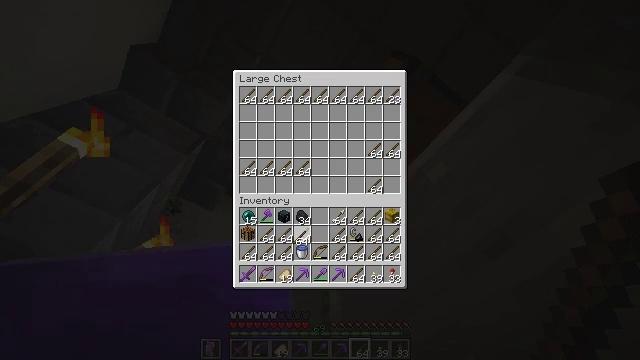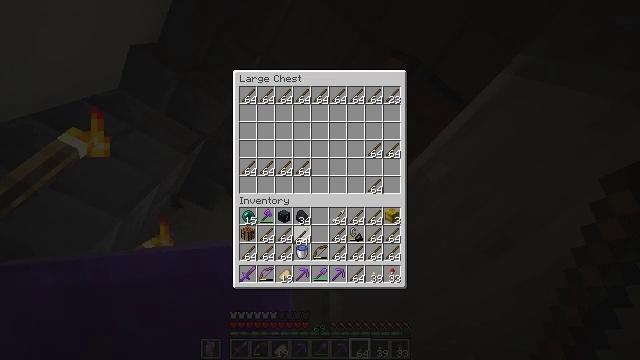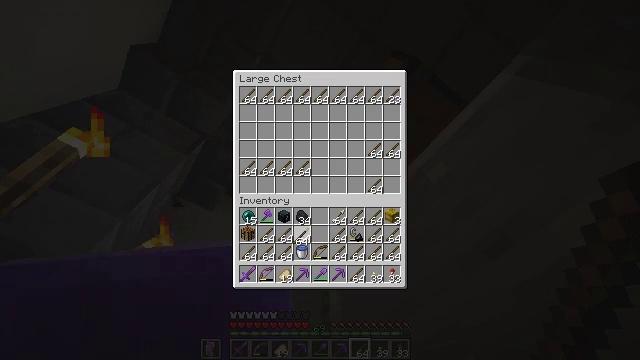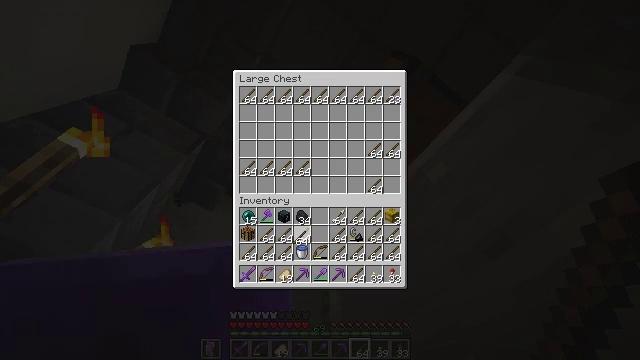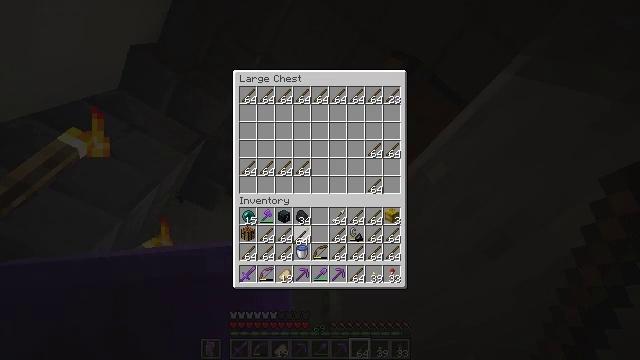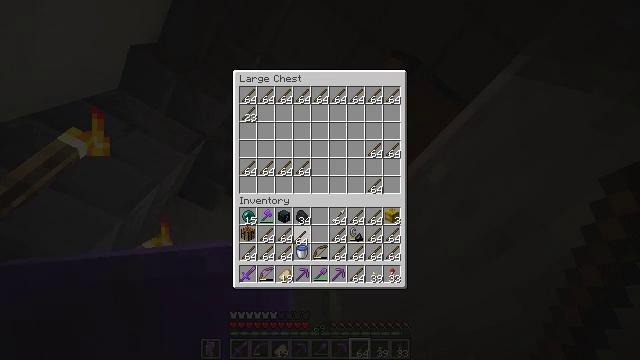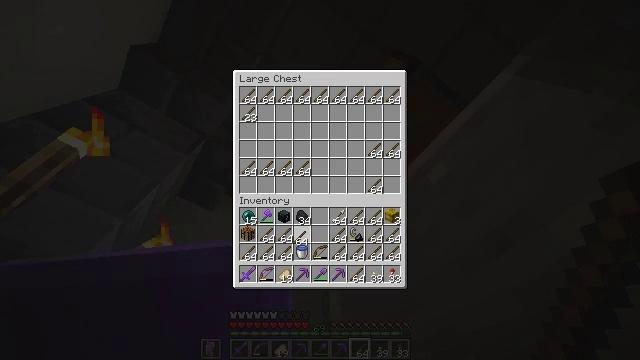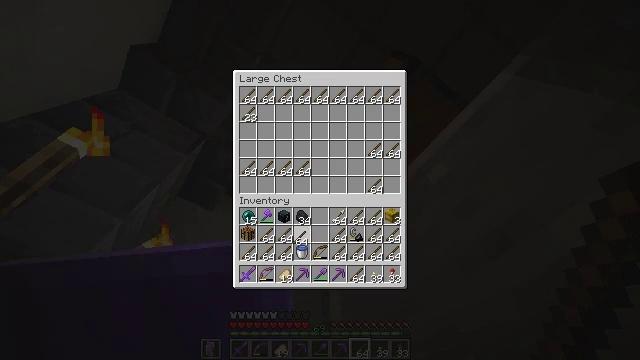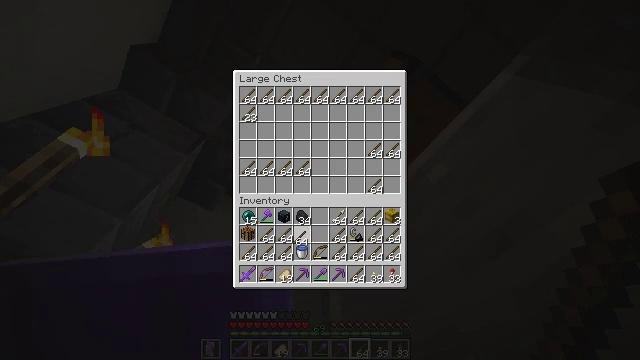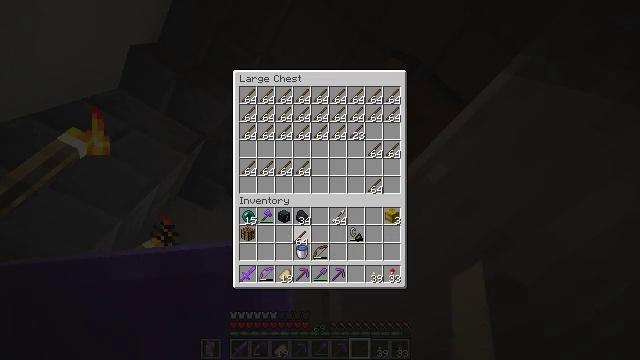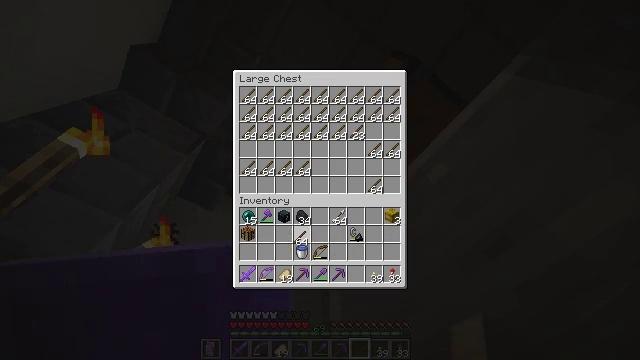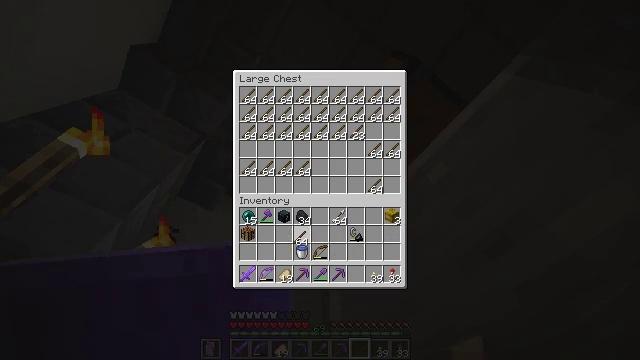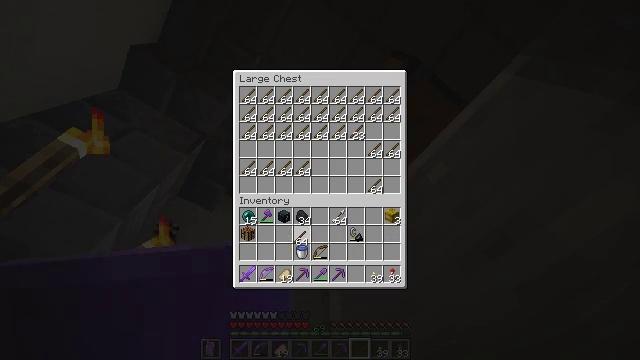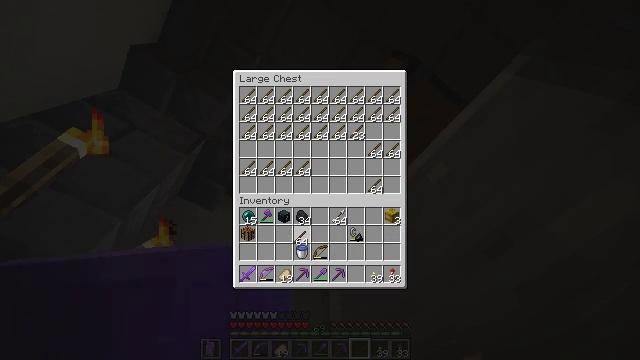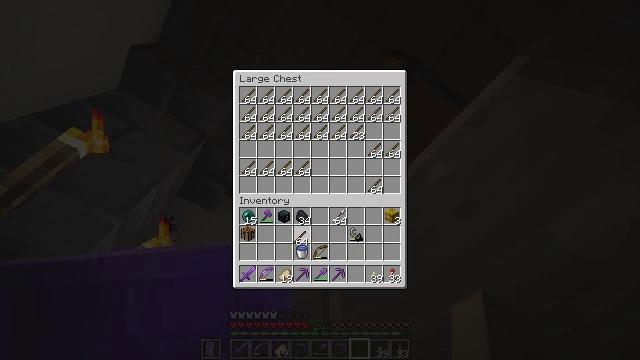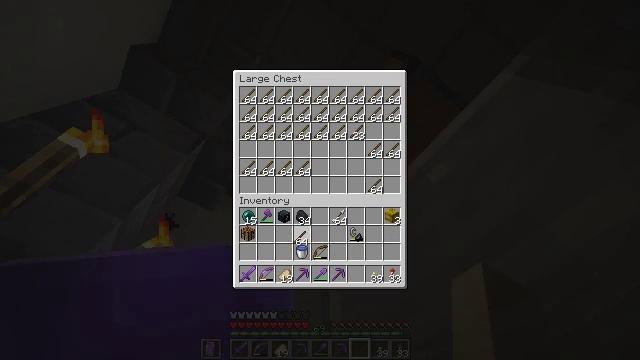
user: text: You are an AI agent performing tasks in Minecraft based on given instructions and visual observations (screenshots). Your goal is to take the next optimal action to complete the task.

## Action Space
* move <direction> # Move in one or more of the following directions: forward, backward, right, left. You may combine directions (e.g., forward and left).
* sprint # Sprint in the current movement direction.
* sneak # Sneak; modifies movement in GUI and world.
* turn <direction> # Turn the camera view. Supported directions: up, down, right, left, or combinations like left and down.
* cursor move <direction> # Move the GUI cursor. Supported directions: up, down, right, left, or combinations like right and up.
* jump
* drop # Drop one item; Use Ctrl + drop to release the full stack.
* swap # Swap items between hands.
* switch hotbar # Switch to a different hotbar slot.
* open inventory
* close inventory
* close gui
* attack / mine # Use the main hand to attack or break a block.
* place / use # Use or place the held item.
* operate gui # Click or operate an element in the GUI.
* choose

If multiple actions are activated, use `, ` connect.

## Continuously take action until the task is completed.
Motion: motion action
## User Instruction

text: Break the lime shulker box to relocate it.
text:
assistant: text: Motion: sneak
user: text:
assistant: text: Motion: sneak, attack / mine
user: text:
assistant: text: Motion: sneak, attack / mine
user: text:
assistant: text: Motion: sneak, attack / mine
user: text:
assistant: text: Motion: sneak
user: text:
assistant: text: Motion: sneak, attack / mine
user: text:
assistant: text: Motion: sneak, attack / mine
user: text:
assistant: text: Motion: sneak, attack / mine
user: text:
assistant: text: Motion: sneak
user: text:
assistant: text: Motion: sneak, attack / mine
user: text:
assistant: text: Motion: sneak, attack / mine
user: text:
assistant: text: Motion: sneak, attack / mine
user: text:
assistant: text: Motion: sneak
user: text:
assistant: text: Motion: sneak
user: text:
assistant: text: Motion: sneak
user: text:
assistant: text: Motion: sneak
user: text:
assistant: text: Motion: sneak
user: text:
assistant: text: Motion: sneak
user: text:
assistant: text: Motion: sneak, turn right and up
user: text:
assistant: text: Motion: turn right and up
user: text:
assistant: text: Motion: turn right and up
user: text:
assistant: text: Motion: turn up
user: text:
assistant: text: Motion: no_op
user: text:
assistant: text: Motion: turn up
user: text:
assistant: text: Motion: no_op
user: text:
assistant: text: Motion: no_op
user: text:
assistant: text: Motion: no_op
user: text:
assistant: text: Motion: no_op
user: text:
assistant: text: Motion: no_op
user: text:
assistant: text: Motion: no_op